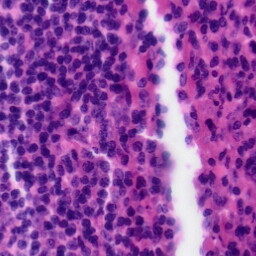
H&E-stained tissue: Tonsil